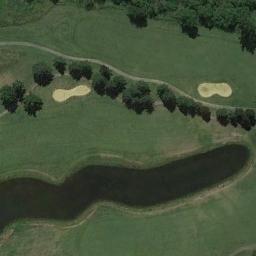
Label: golf_course